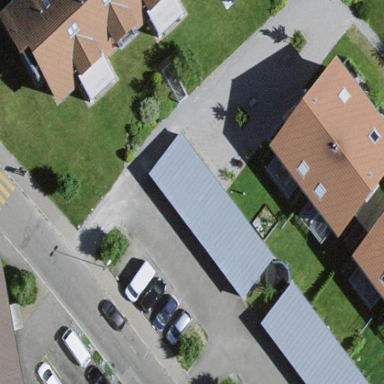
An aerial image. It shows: View of roof of building.